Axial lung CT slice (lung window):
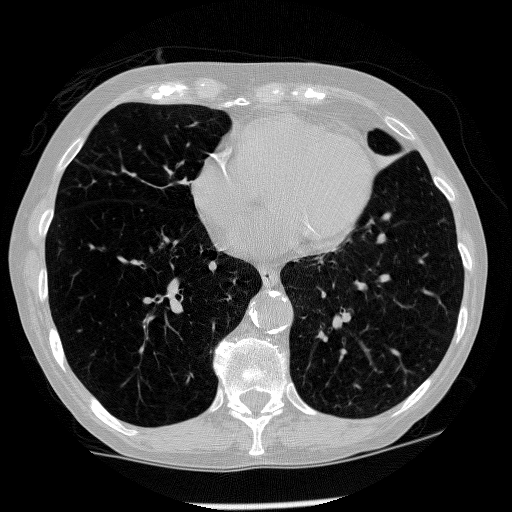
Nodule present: no